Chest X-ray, AP view. Patient: 62 years old, sex M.
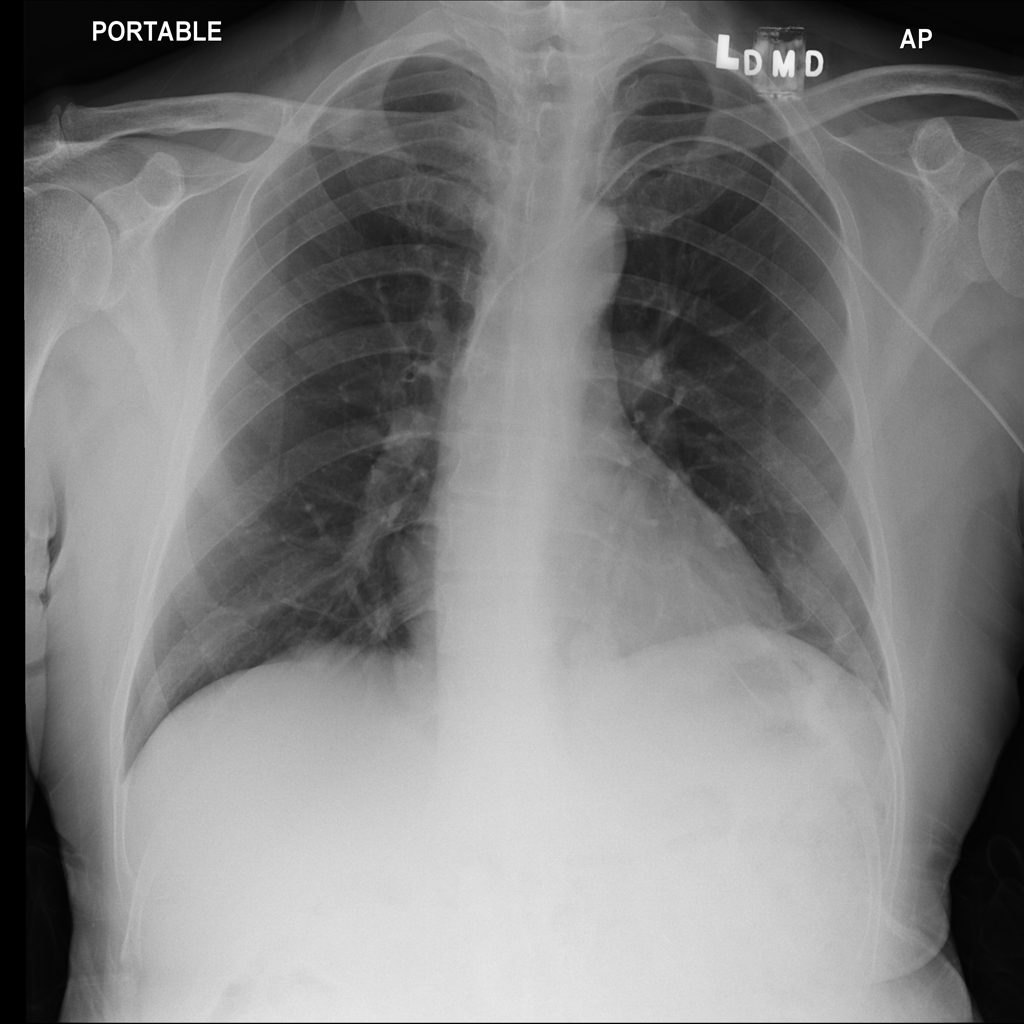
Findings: No Finding